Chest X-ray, PA view. Patient: 63 years old, sex F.
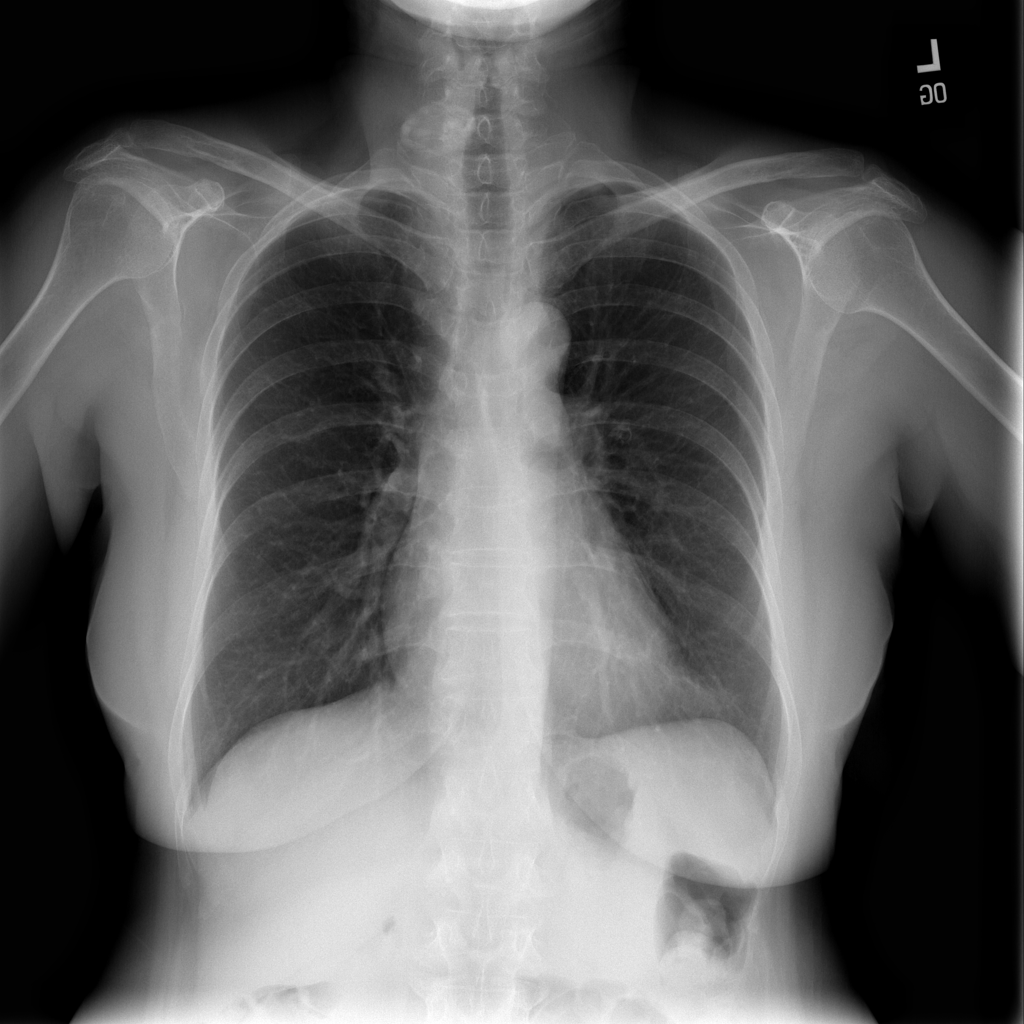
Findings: No Finding